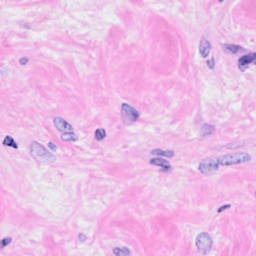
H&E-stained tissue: Breast